Question: i have string token[5] = Aug and string token[6]=1 (see on image
i want to convert to DateTime.
i try:
'''
DateTime DateCreated = DateTime.ParseExact(tokens[5] + tokens[6], "MM-dd", CultureInfo.InvariantCulture);
'''
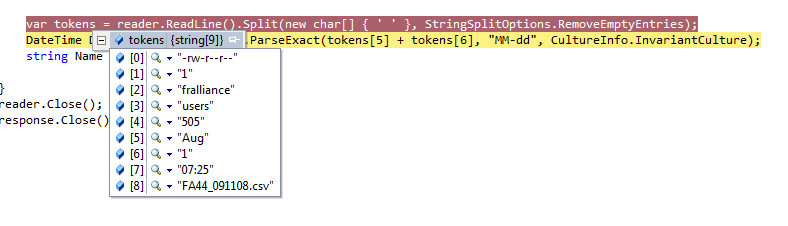
Answer: There are a few issues:
- 'tokens[5] + tokens[6]'- 'MM''MMM'- 'dd''d'
With all this said and done, you don't actually the hyphen:
'''
var dateCreated = DateTime.ParseExact(tokens[5] + tokens[6], "MMMd", CultureInfo.InvariantCulture);
'''
Refer to this MSDN entry for more options:
<URL>